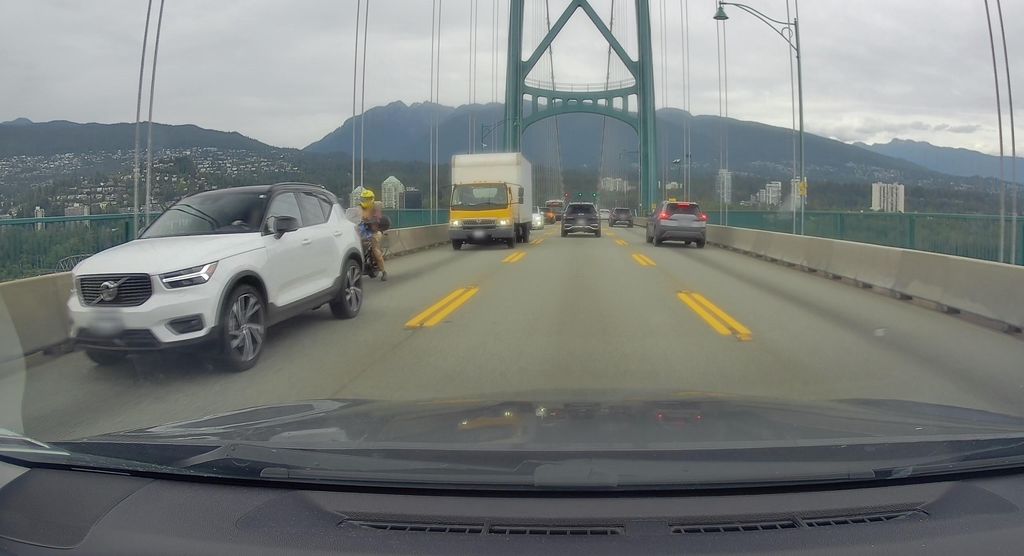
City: vancouver